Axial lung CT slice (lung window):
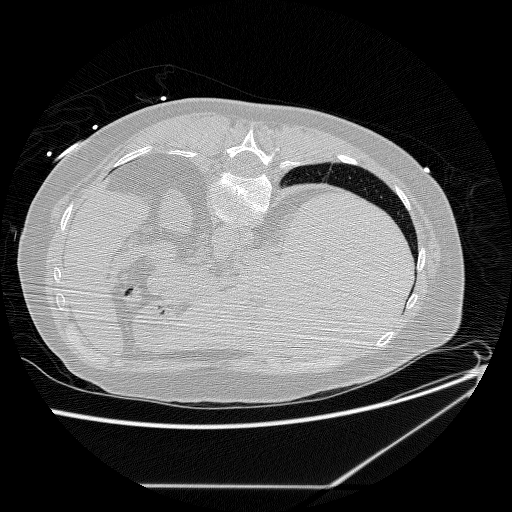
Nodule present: no